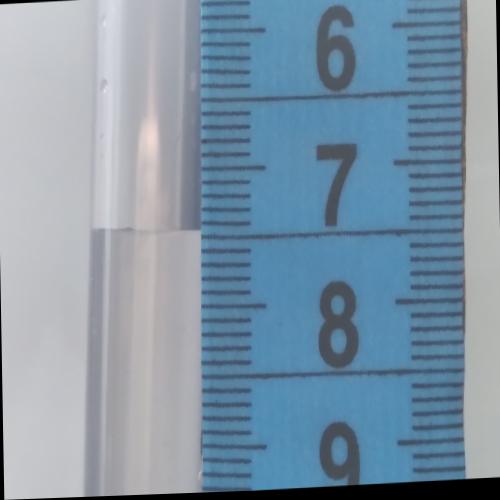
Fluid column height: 7.5 cm